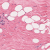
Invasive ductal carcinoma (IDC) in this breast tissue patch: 0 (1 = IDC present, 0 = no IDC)